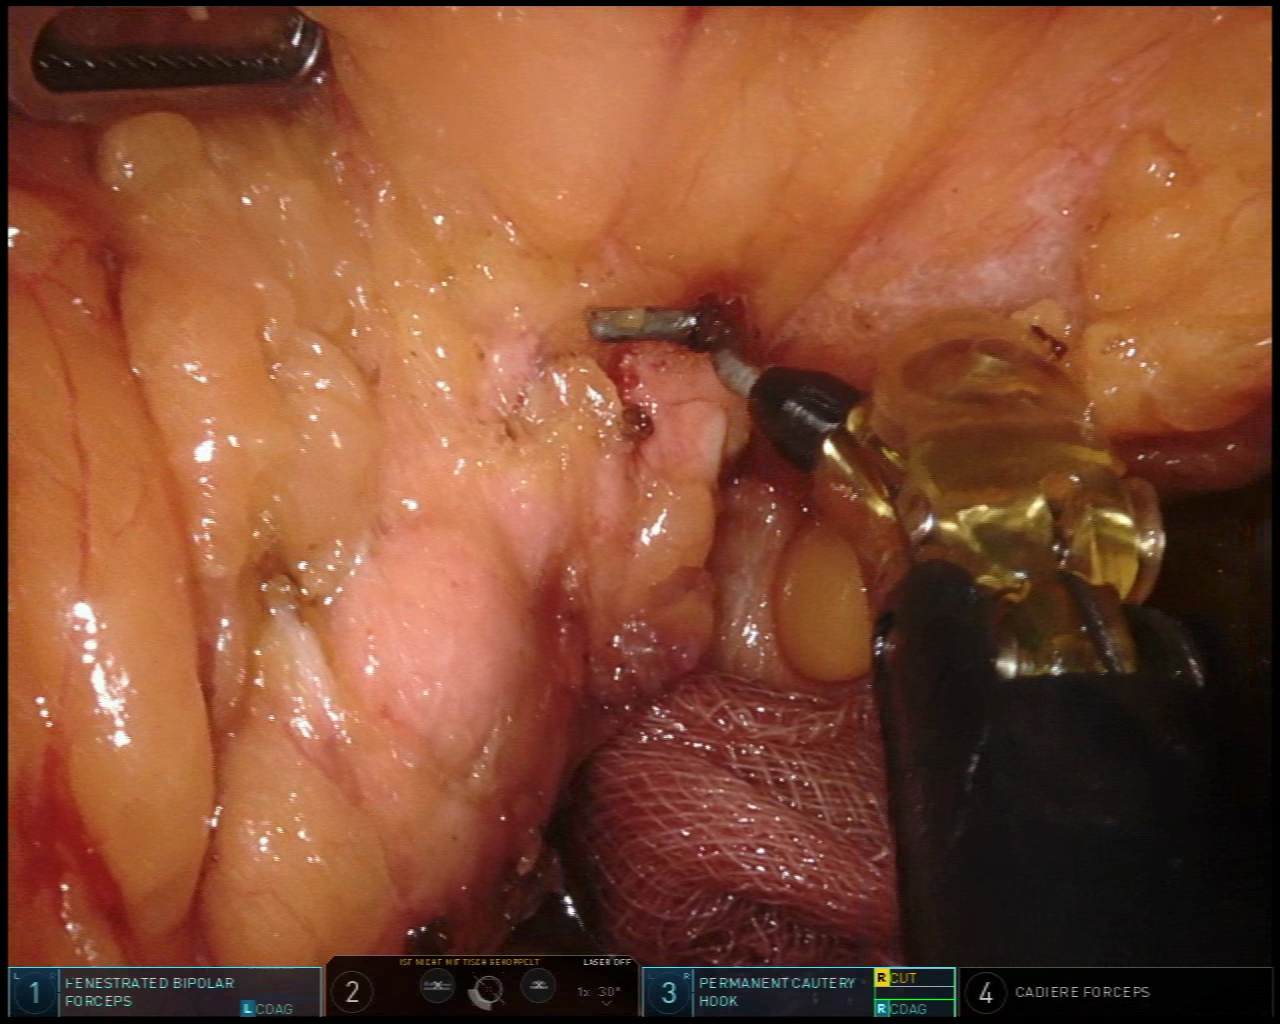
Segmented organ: pancreas
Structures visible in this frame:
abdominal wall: no
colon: no
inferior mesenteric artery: no
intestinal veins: no
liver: no
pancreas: yes
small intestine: no
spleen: no
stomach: no
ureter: no
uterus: no
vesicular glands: no